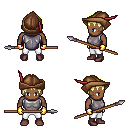
a pixel art fantasy rpg character, male body template, human, dark skin, steel chest armor, white pants, gold bedhead hairstyle, leather cap, gold gloves, maroon shoes, spear, four views (front, back, left, right), 2x2 character sprite sheet, small pixel art, hard edges, no anti-aliasing